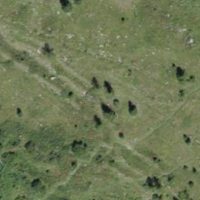
EUNIS habitat code: 26
Species observed at this site:
Melitaea didyma